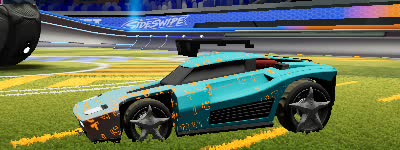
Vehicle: breakout